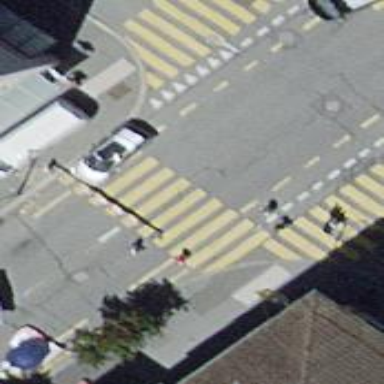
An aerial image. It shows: Unmarked crossing on the road.